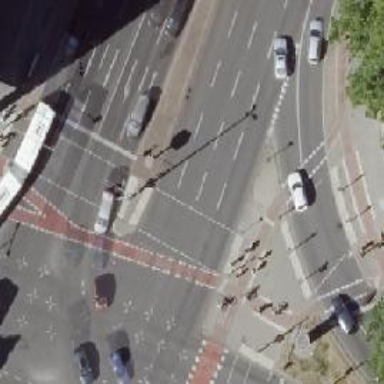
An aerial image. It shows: Road crossing with traffic signals.